Aerial crown-view tile of a tropical tree (Barro Colorado Island, Panama), acquired 20241112:
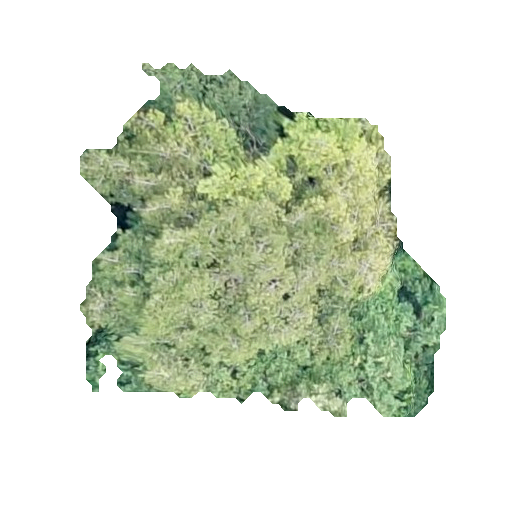
Species: Virola surinamensis
GBIF accepted scientific name: Virola surinamensis
Crown area: 145.318 m²